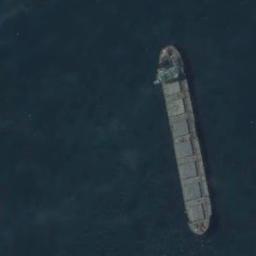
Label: ship